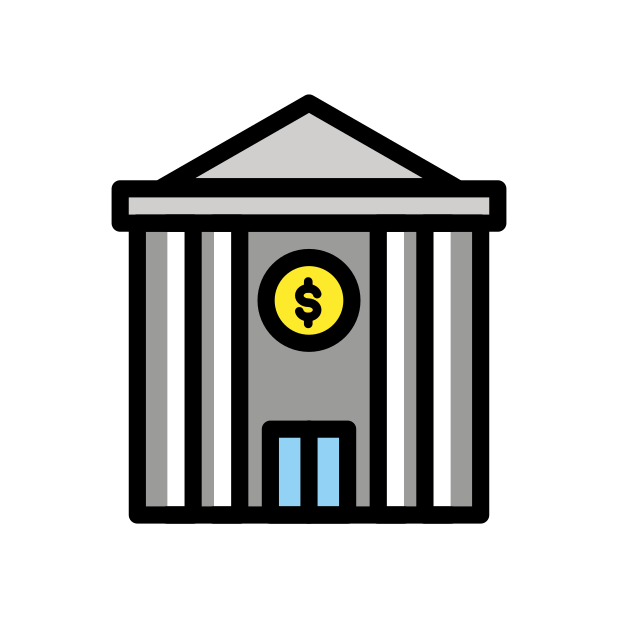
bank